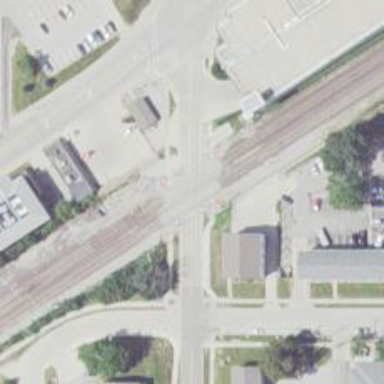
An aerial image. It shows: Level crossing with lights at the railway.